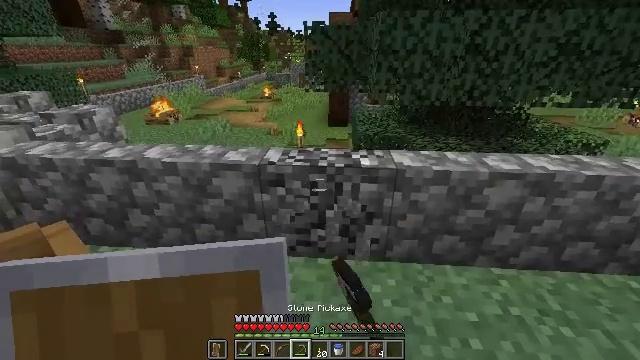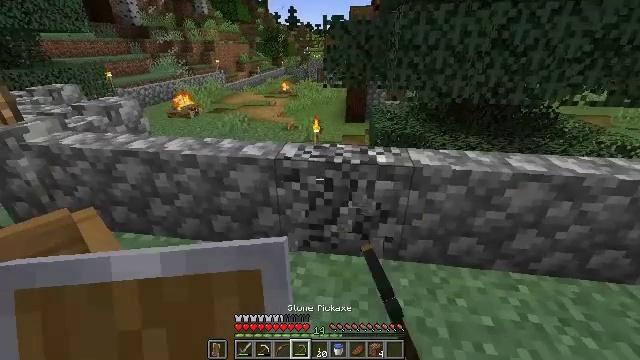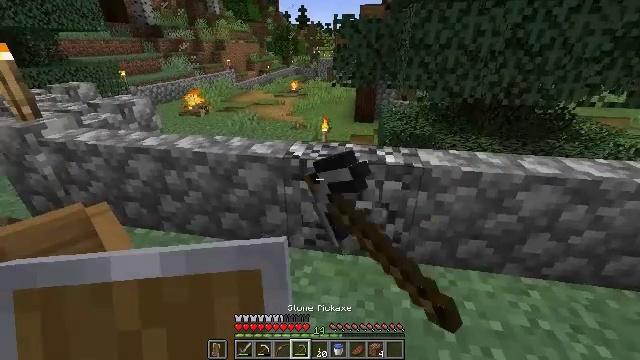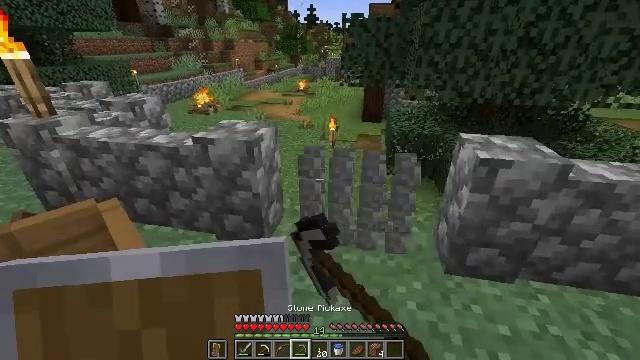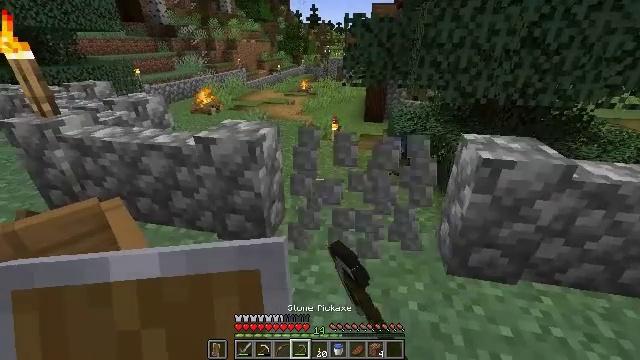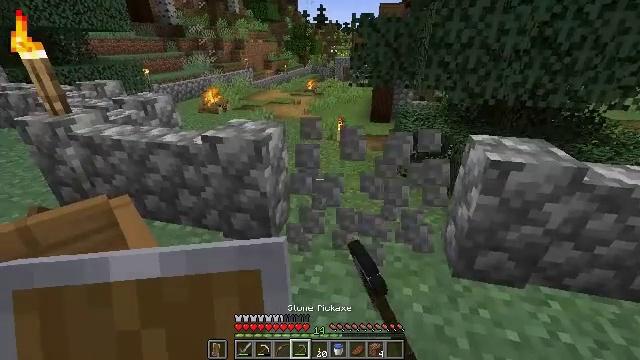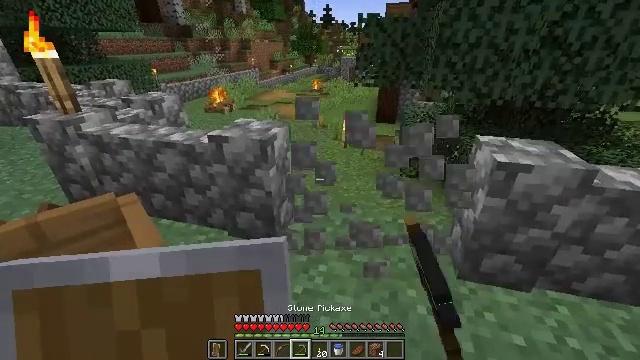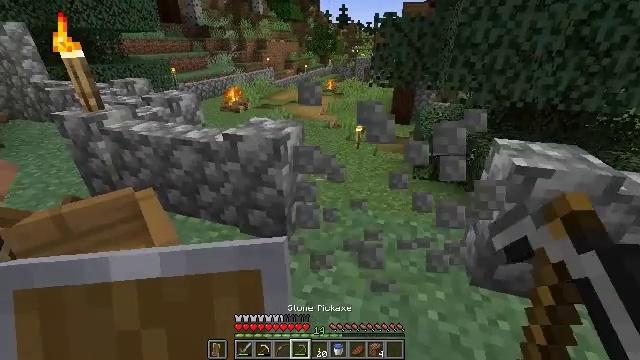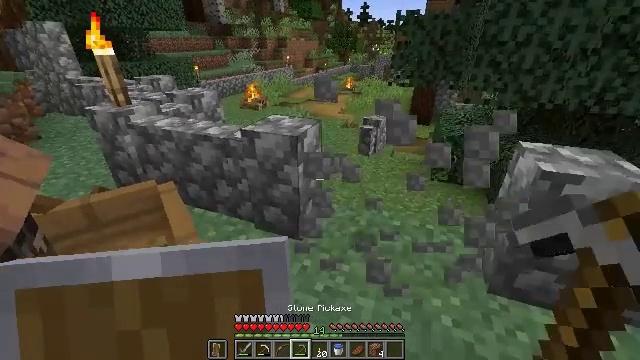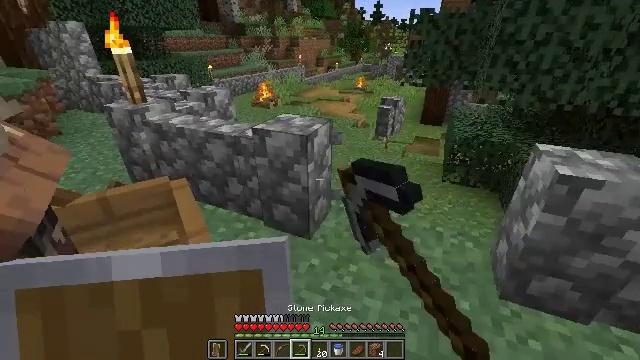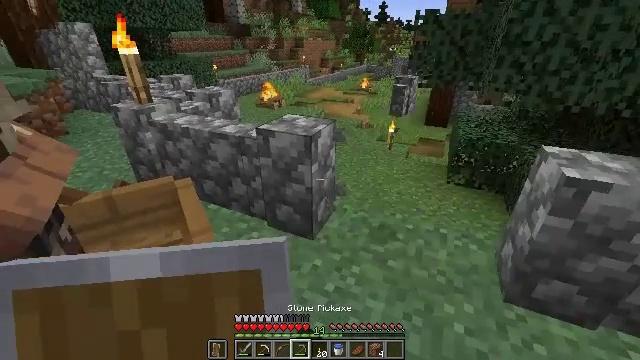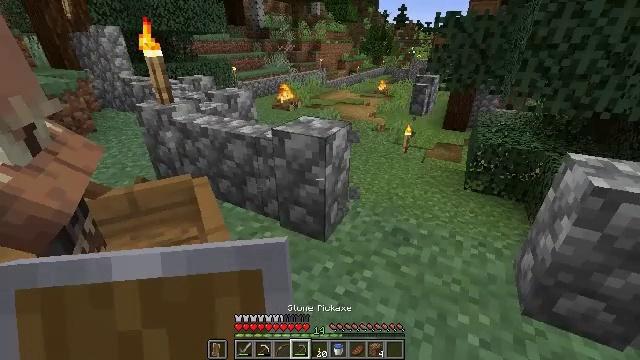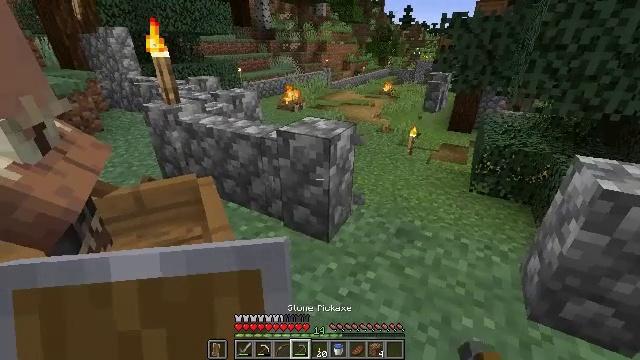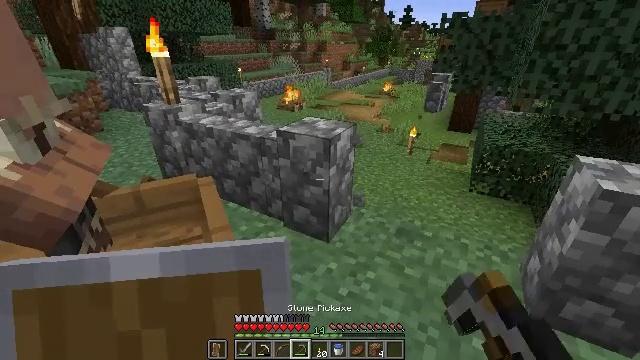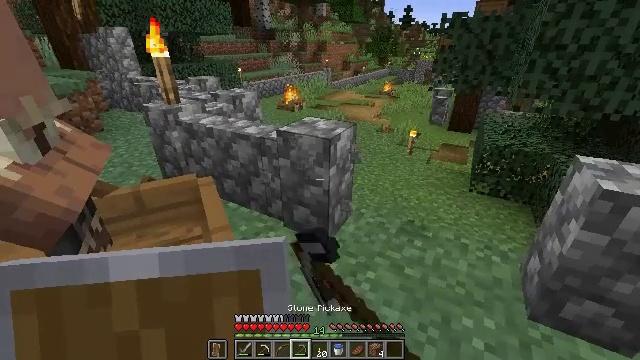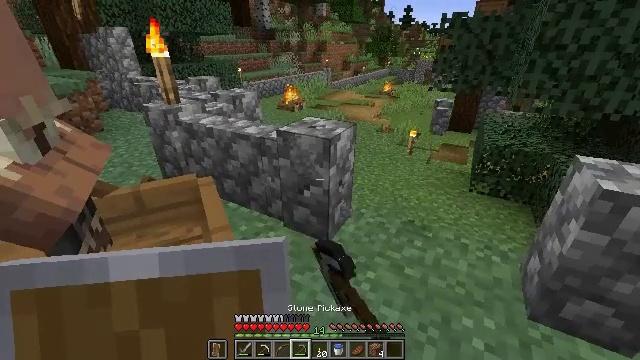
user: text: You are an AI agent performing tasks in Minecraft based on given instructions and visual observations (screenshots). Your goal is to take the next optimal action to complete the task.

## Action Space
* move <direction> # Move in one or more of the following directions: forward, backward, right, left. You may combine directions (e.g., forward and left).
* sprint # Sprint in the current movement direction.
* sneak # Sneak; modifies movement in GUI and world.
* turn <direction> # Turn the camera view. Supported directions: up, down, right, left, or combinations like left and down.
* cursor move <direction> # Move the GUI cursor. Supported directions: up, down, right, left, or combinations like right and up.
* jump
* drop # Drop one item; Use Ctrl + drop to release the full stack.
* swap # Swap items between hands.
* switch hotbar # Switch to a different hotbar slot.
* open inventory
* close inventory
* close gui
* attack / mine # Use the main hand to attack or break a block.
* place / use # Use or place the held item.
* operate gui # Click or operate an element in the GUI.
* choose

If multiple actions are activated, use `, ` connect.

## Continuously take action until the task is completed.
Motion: motion action
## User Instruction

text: Gather cobblestone wall segments.
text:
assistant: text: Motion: turn left, attack / mine
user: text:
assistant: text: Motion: turn left, attack / mine
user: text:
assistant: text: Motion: turn left, attack / mine
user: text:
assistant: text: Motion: attack / mine
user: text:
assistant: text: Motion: turn left, attack / mine
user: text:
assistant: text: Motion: turn left, attack / mine
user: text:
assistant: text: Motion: turn left, attack / mine
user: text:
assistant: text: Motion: turn left, attack / mine
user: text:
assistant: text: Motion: turn left, attack / mine
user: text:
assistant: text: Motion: attack / mine
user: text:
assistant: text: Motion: turn left, attack / mine
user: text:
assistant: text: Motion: turn left, attack / mine
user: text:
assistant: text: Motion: attack / mine
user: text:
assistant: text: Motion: attack / mine
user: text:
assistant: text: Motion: attack / mine
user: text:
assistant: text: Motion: attack / mine
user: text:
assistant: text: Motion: attack / mine
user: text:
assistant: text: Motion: attack / mine
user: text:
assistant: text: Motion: attack / mine
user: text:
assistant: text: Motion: attack / mine
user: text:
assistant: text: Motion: attack / mine
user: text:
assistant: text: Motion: attack / mine
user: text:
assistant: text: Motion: move forward, attack / mine
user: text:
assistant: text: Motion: move forward, attack / mine
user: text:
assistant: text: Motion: move forward, turn left and down, attack / mine
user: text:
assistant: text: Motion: move forward and move right, turn left and down, attack / mine
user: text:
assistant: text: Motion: move forward and move right, turn left and down, attack / mine
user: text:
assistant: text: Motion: move forward and move right, turn left and down, attack / mine
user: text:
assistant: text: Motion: move forward and move right, turn left and down, attack / mine
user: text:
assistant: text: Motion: move forward and move right, turn left and down, attack / mine